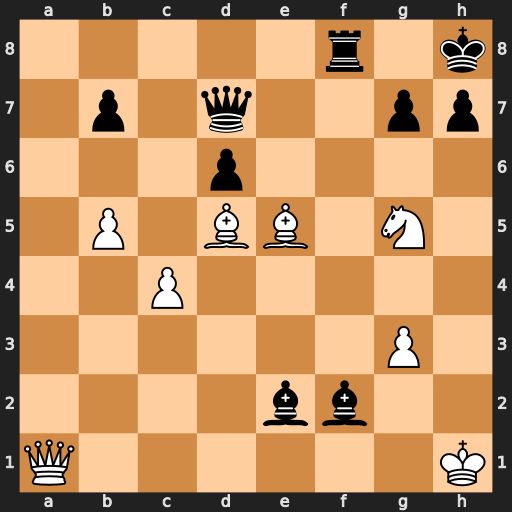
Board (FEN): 5r1k/1p1q2pp/3p4/1P1BB1N1/2P5/6P1/4bb2/Q6K
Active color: w
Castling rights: -
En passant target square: -
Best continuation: Nf7+ Qxf7 Bxf7